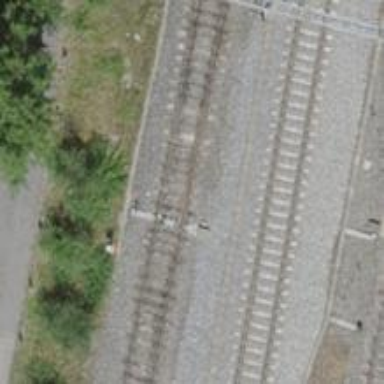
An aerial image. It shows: Railway switch.